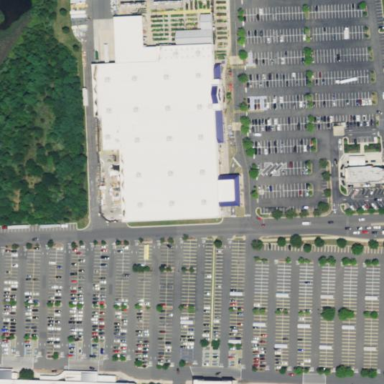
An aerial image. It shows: Retail area.